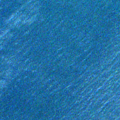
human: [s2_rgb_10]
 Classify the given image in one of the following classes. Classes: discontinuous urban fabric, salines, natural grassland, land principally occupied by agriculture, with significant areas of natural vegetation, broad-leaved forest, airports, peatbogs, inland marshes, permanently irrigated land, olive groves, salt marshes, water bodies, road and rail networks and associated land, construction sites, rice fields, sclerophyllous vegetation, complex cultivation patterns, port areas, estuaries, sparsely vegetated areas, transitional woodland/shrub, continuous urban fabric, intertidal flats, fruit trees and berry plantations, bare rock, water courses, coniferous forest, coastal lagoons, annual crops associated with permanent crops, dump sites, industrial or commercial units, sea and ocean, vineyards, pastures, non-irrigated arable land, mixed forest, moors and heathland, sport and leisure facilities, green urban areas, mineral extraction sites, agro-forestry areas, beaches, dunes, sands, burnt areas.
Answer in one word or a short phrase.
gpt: sea and ocean